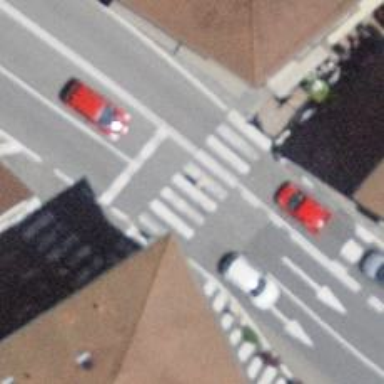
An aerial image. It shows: Pedestrian crossing with traffic signals.